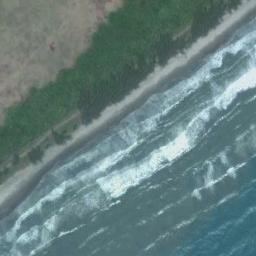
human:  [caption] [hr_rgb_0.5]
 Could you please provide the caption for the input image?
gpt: The beach is slender .

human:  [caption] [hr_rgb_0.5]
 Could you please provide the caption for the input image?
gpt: There is a clear coastline between the grass and the seawater .

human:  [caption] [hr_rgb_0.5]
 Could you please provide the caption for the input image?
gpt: The beach with brown sand and dense green plants on the beach .

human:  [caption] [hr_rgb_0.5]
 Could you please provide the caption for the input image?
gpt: Blue ocean and streak greens and beaches .

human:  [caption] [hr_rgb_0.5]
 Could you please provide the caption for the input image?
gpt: The grass is beside the beach .